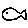
Label: fish